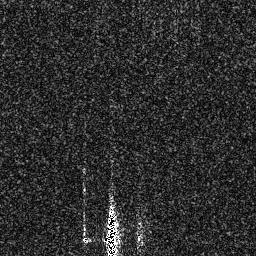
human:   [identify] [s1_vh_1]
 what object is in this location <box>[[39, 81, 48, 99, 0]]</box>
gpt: <ref>1 medium ship at the bottom</ref>